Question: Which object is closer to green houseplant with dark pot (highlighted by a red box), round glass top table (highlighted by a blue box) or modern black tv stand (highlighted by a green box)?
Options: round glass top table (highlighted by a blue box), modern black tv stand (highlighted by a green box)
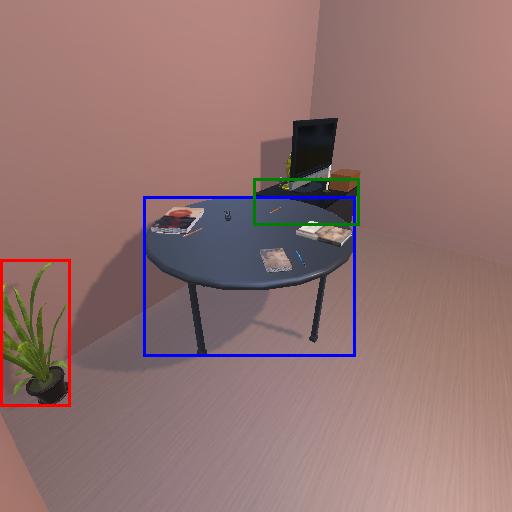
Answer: round glass top table (highlighted by a blue box)